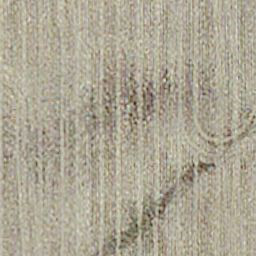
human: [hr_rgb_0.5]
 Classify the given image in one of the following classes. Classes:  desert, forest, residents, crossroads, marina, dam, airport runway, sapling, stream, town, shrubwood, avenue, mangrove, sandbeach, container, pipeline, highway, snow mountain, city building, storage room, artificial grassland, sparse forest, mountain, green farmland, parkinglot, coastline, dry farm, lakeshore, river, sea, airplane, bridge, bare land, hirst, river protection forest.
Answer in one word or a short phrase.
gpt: dry farm